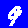
Digit: 9